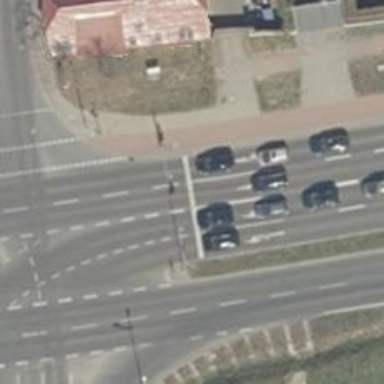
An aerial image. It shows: Road with traffic signals.